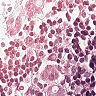
Metastatic tissue present: yes